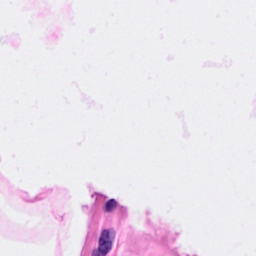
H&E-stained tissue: Breast